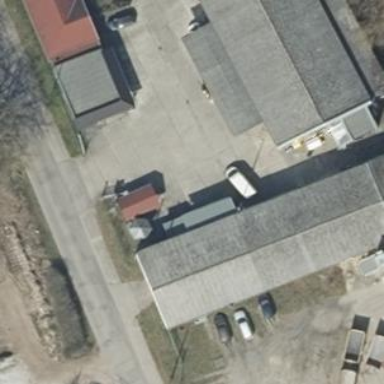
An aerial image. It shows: Commercial building.